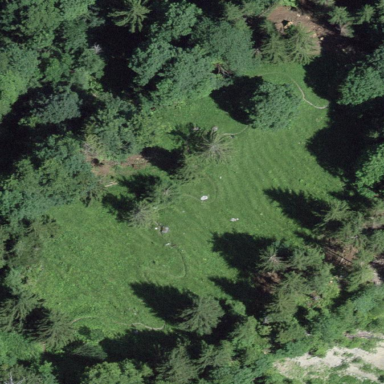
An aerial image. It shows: Beautiful meadow.